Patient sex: F
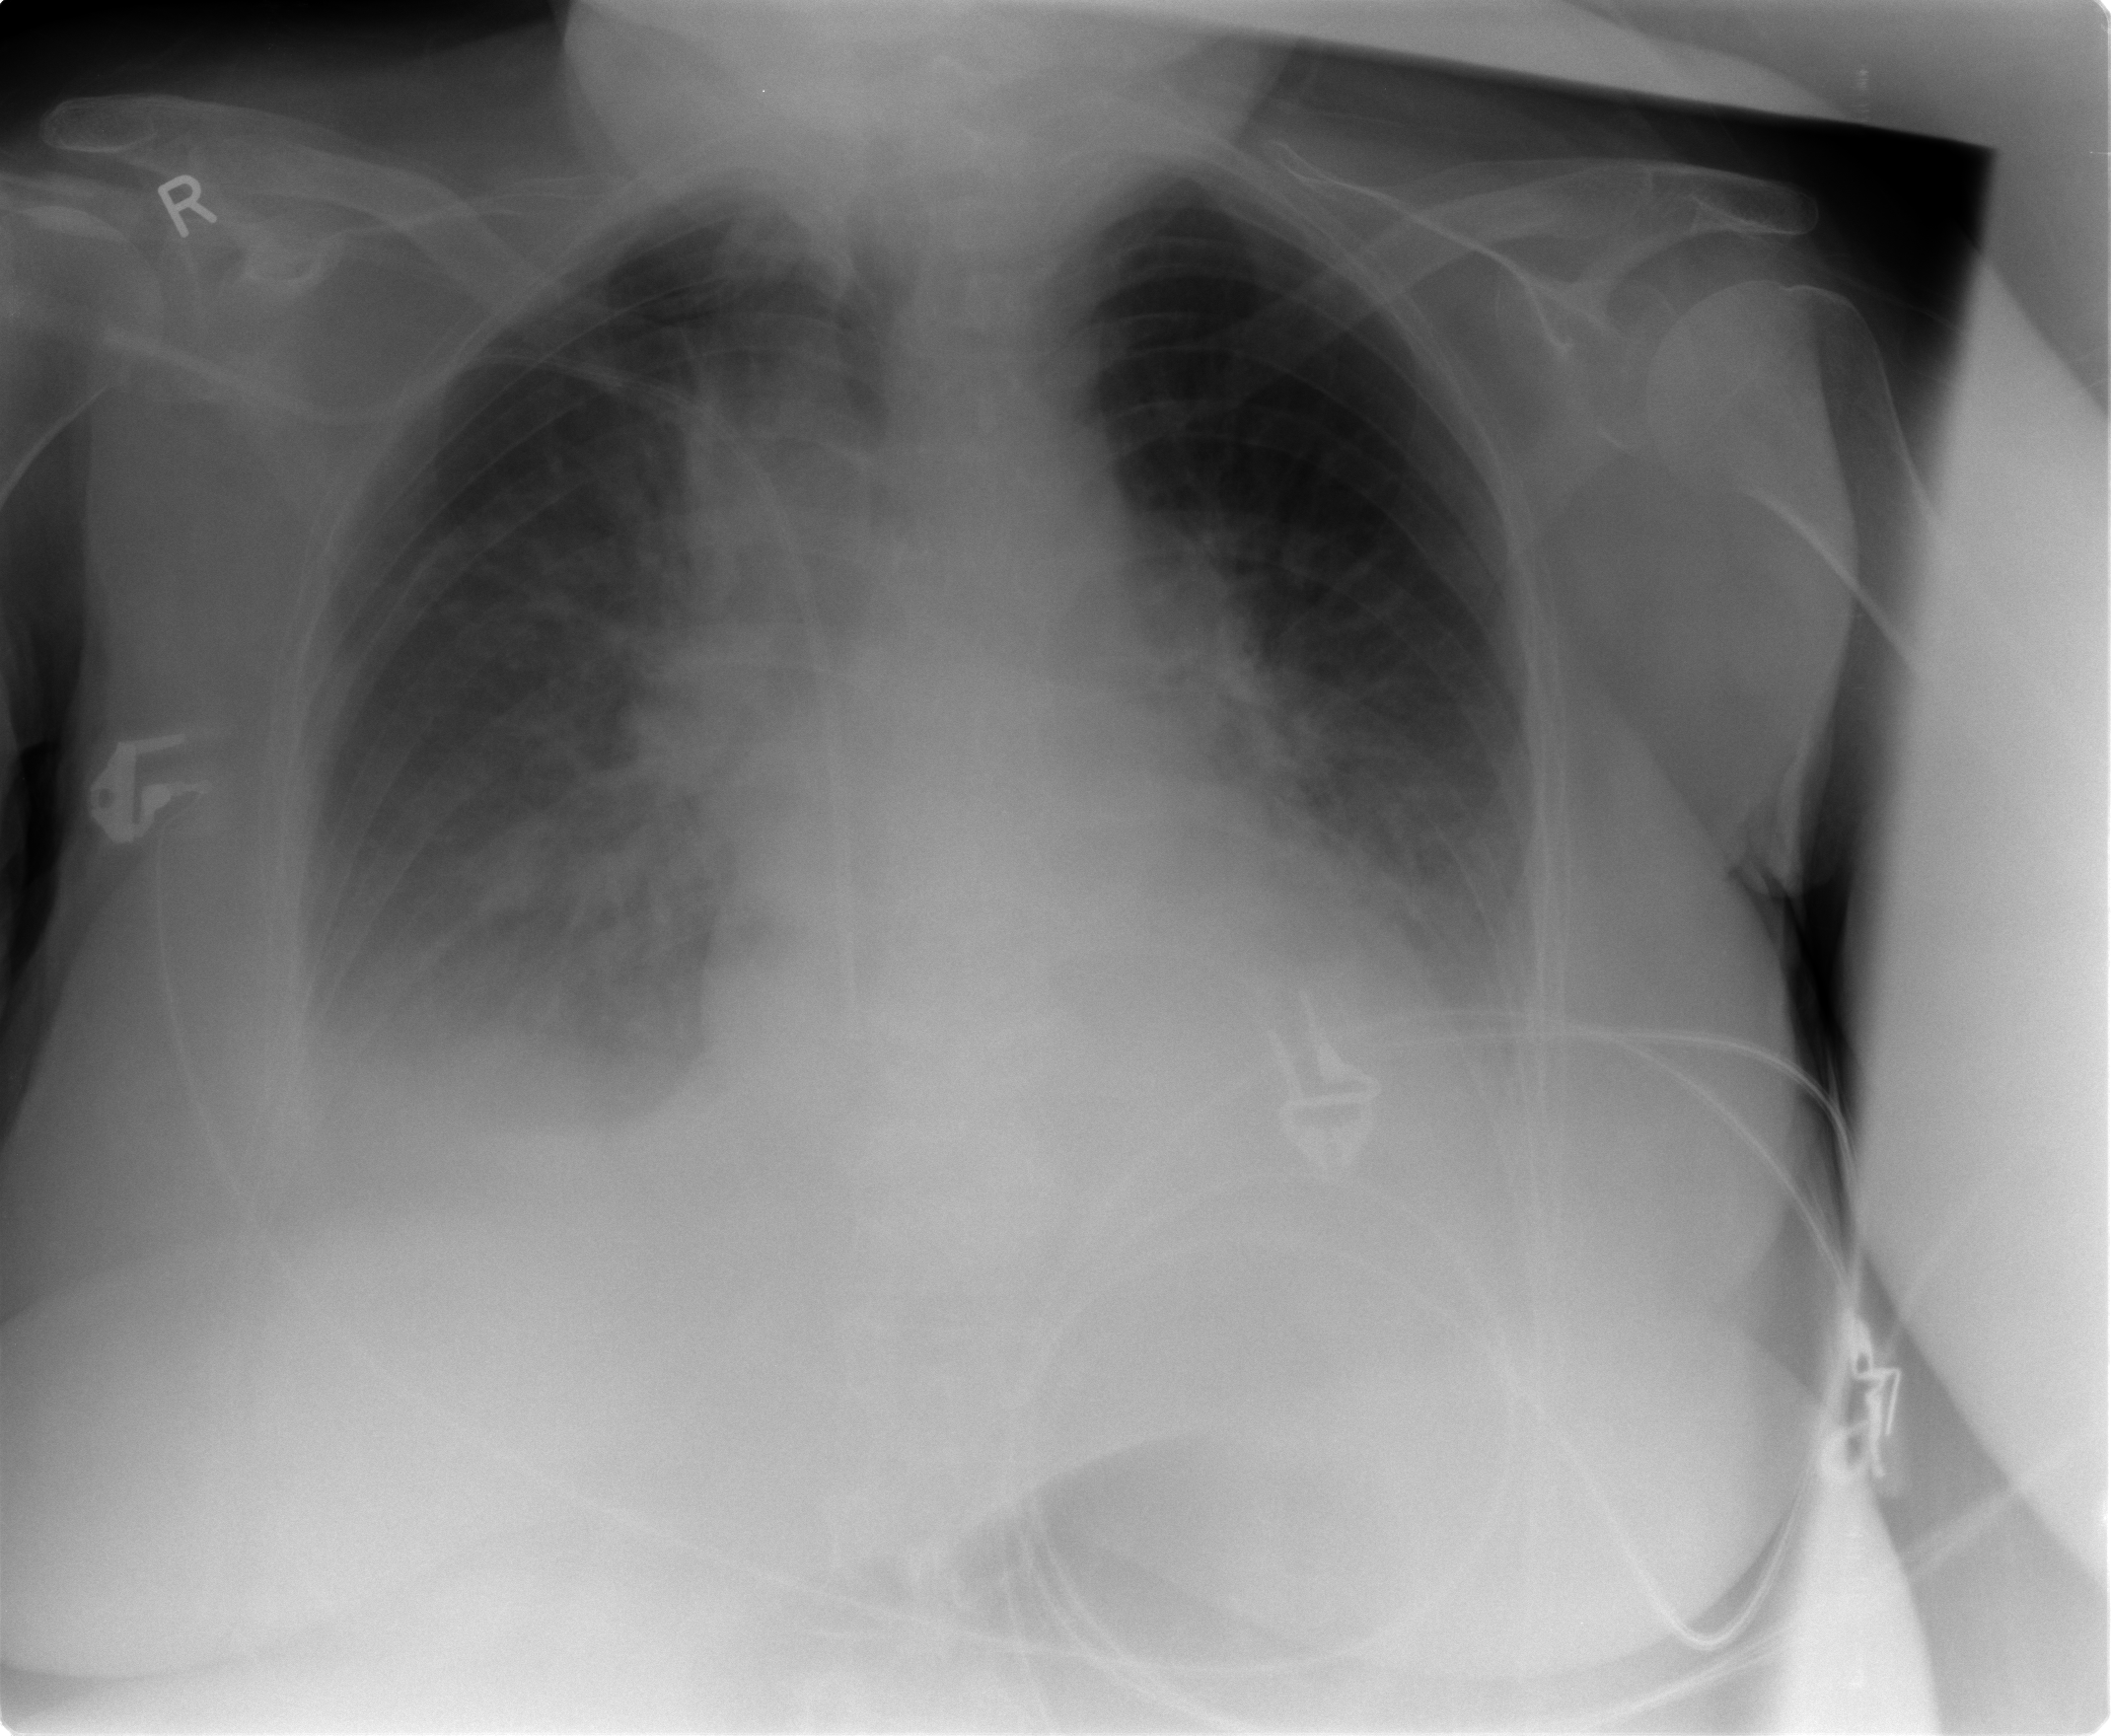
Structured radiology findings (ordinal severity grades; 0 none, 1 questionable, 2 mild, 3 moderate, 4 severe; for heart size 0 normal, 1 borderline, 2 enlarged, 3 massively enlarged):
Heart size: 1
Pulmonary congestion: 3
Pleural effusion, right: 2
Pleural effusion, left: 2
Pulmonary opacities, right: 1
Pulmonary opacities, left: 1
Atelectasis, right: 2
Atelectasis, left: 2